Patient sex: M
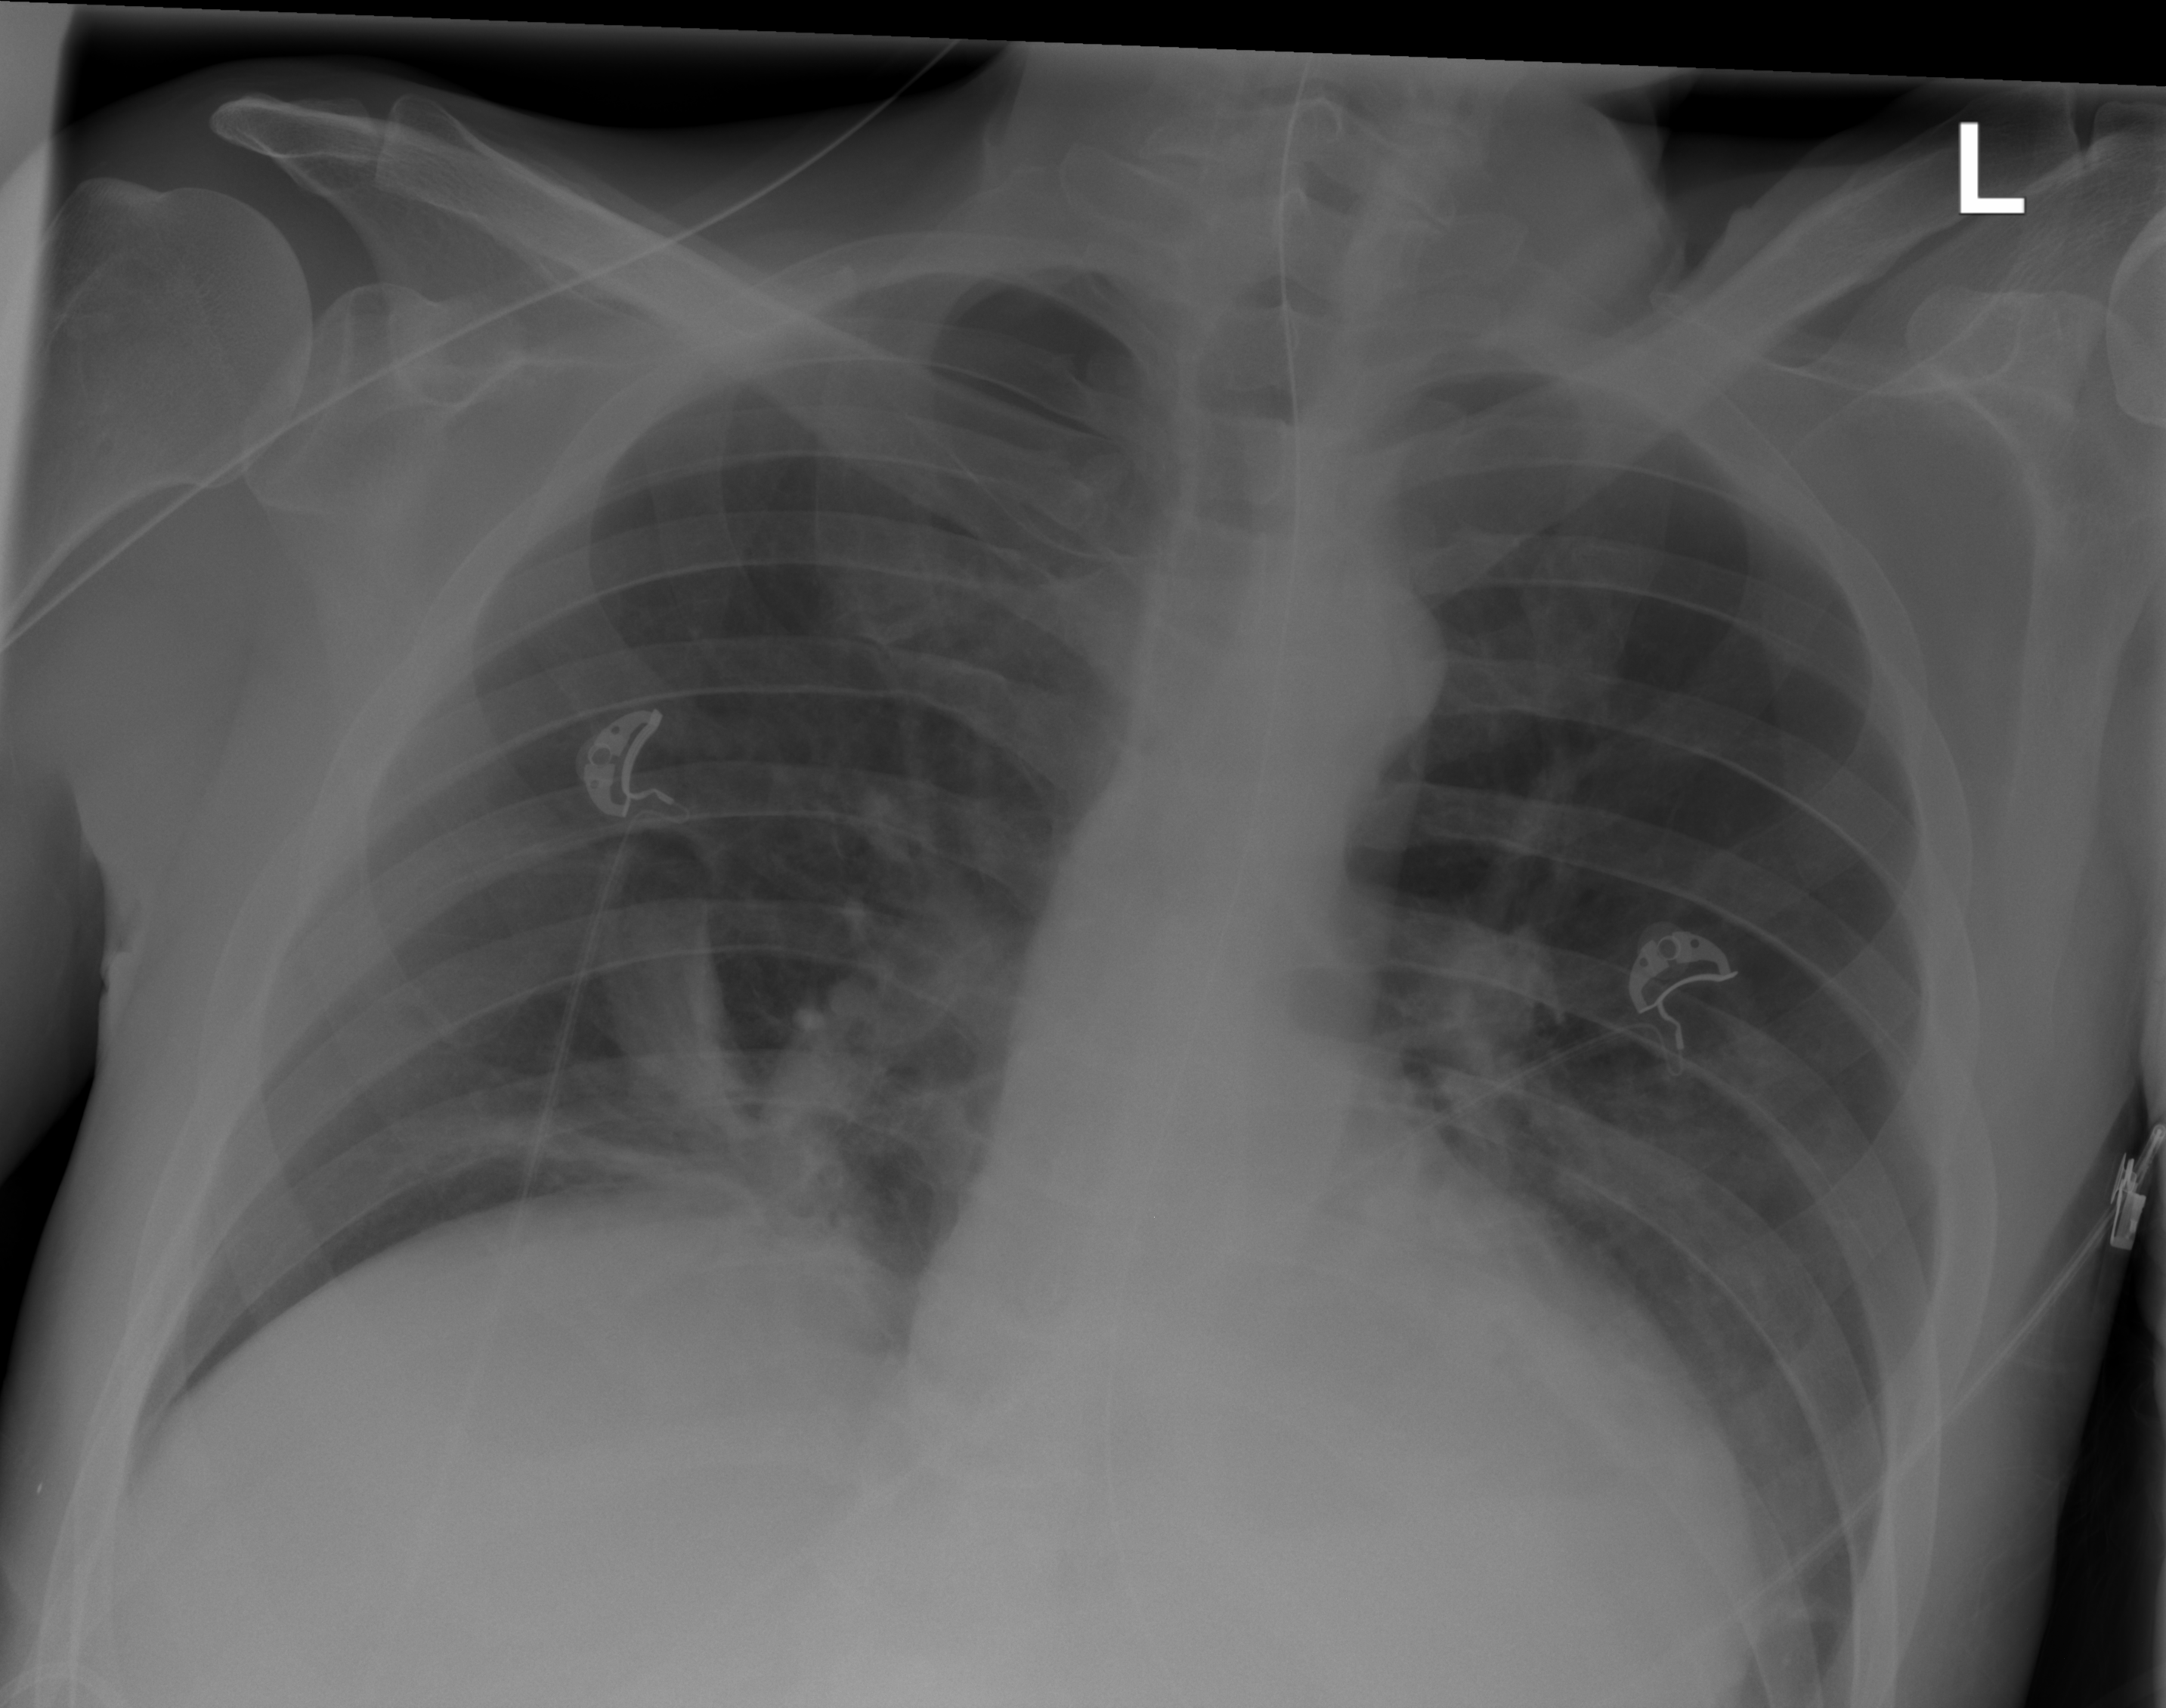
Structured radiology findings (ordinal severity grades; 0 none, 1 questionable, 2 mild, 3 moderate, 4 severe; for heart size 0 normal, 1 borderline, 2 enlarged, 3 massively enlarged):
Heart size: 2
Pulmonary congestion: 0
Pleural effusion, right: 0
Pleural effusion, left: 0
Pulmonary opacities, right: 0
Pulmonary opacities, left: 0
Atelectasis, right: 2
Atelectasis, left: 2